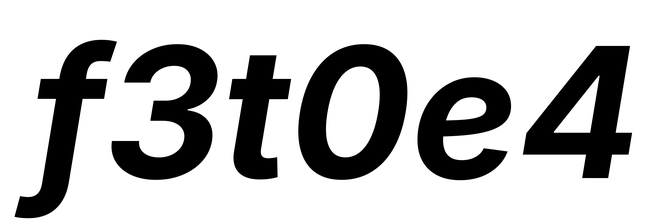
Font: Inter-Italic_Bold_Italic